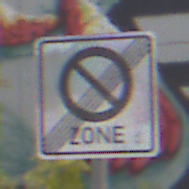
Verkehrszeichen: EndeEingeschraenktesHalteverbotZone
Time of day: MorningAfternoon
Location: Outdoor (Urban)
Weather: PartlyCloudy
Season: NotSpecified
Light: Natural